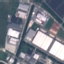
Land use / land cover class: Industrial